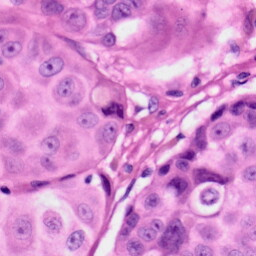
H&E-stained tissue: Skin